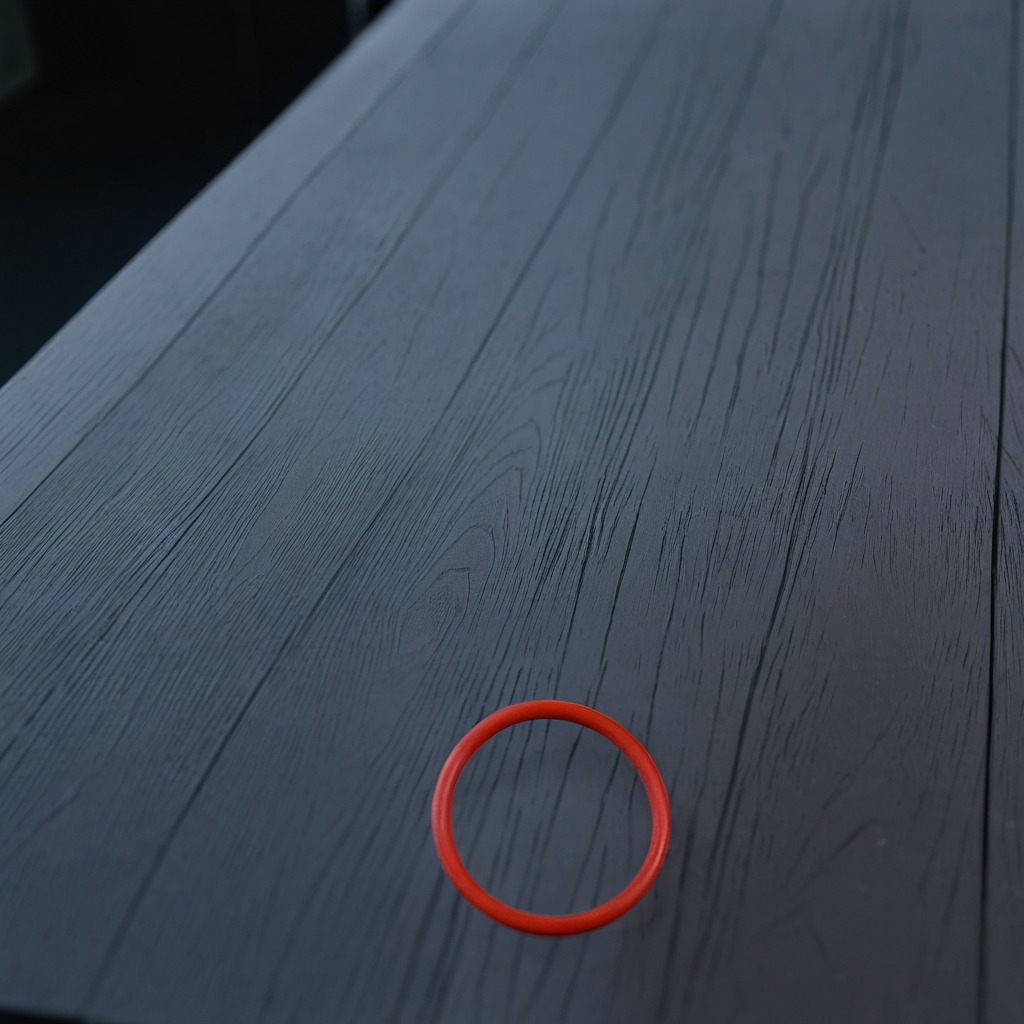
A rubber O-ring is lying on the old table with faint burn marks in a small garage at twilight.